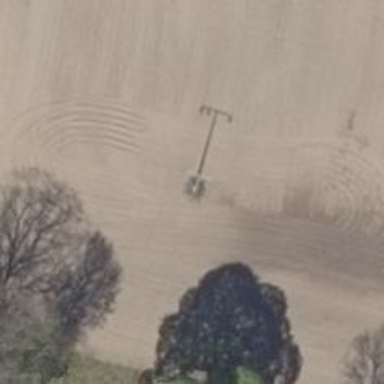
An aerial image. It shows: Power pole.